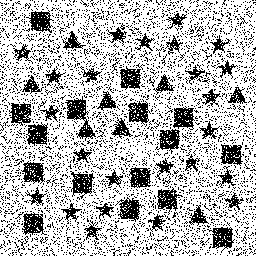
Squares: 16
Triangles: 8
Stars: 24
Total shapes: 48